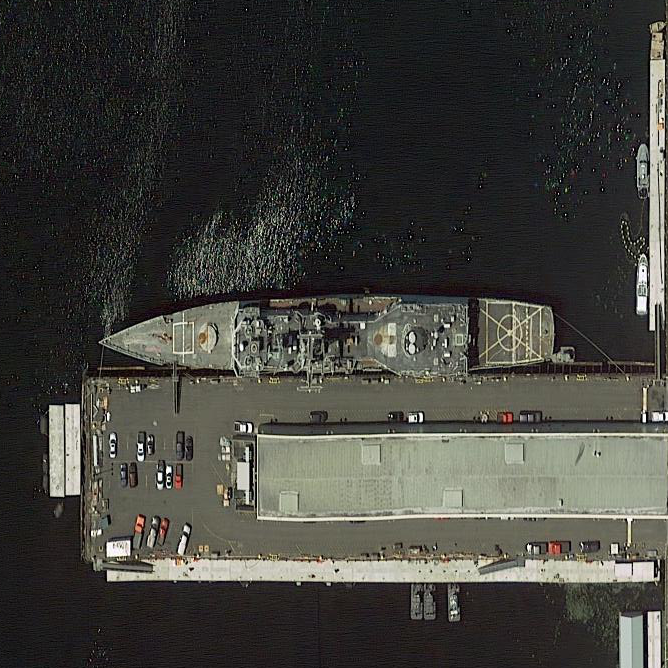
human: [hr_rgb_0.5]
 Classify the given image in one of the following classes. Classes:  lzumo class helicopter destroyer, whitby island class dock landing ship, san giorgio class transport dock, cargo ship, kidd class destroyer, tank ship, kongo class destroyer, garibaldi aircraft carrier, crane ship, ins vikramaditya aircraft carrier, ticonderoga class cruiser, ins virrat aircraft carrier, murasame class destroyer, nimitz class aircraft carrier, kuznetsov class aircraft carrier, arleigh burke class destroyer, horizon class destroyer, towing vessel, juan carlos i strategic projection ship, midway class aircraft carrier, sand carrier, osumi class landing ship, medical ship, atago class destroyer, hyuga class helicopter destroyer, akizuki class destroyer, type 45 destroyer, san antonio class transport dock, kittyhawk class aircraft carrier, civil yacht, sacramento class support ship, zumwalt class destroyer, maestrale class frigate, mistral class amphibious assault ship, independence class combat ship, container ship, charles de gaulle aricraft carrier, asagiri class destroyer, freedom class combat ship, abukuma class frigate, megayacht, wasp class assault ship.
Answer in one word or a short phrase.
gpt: Ticonderoga class cruiser